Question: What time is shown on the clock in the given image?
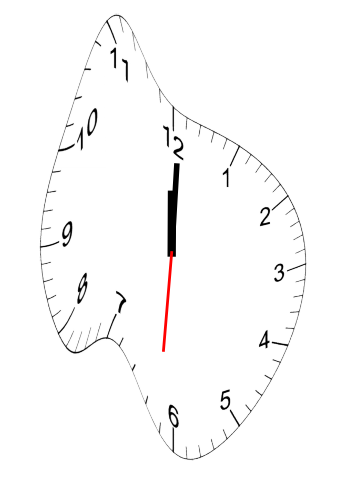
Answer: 12:00:31